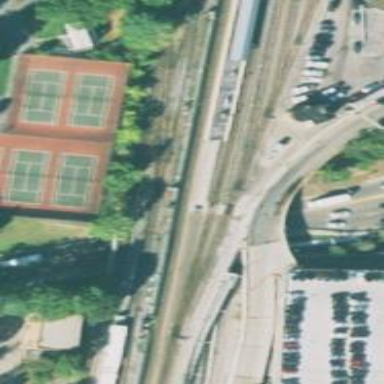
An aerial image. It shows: Railway crossing.